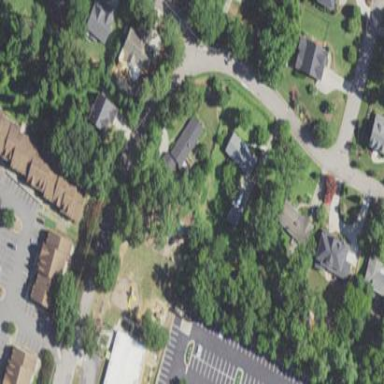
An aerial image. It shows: Residential area within neighborhood.